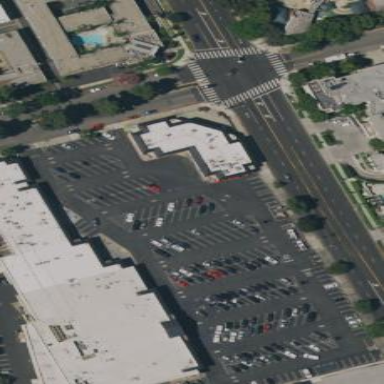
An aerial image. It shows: Retail area.